Field crop: maize
Growth stage: 2
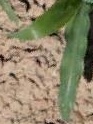
Species: maize